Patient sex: M
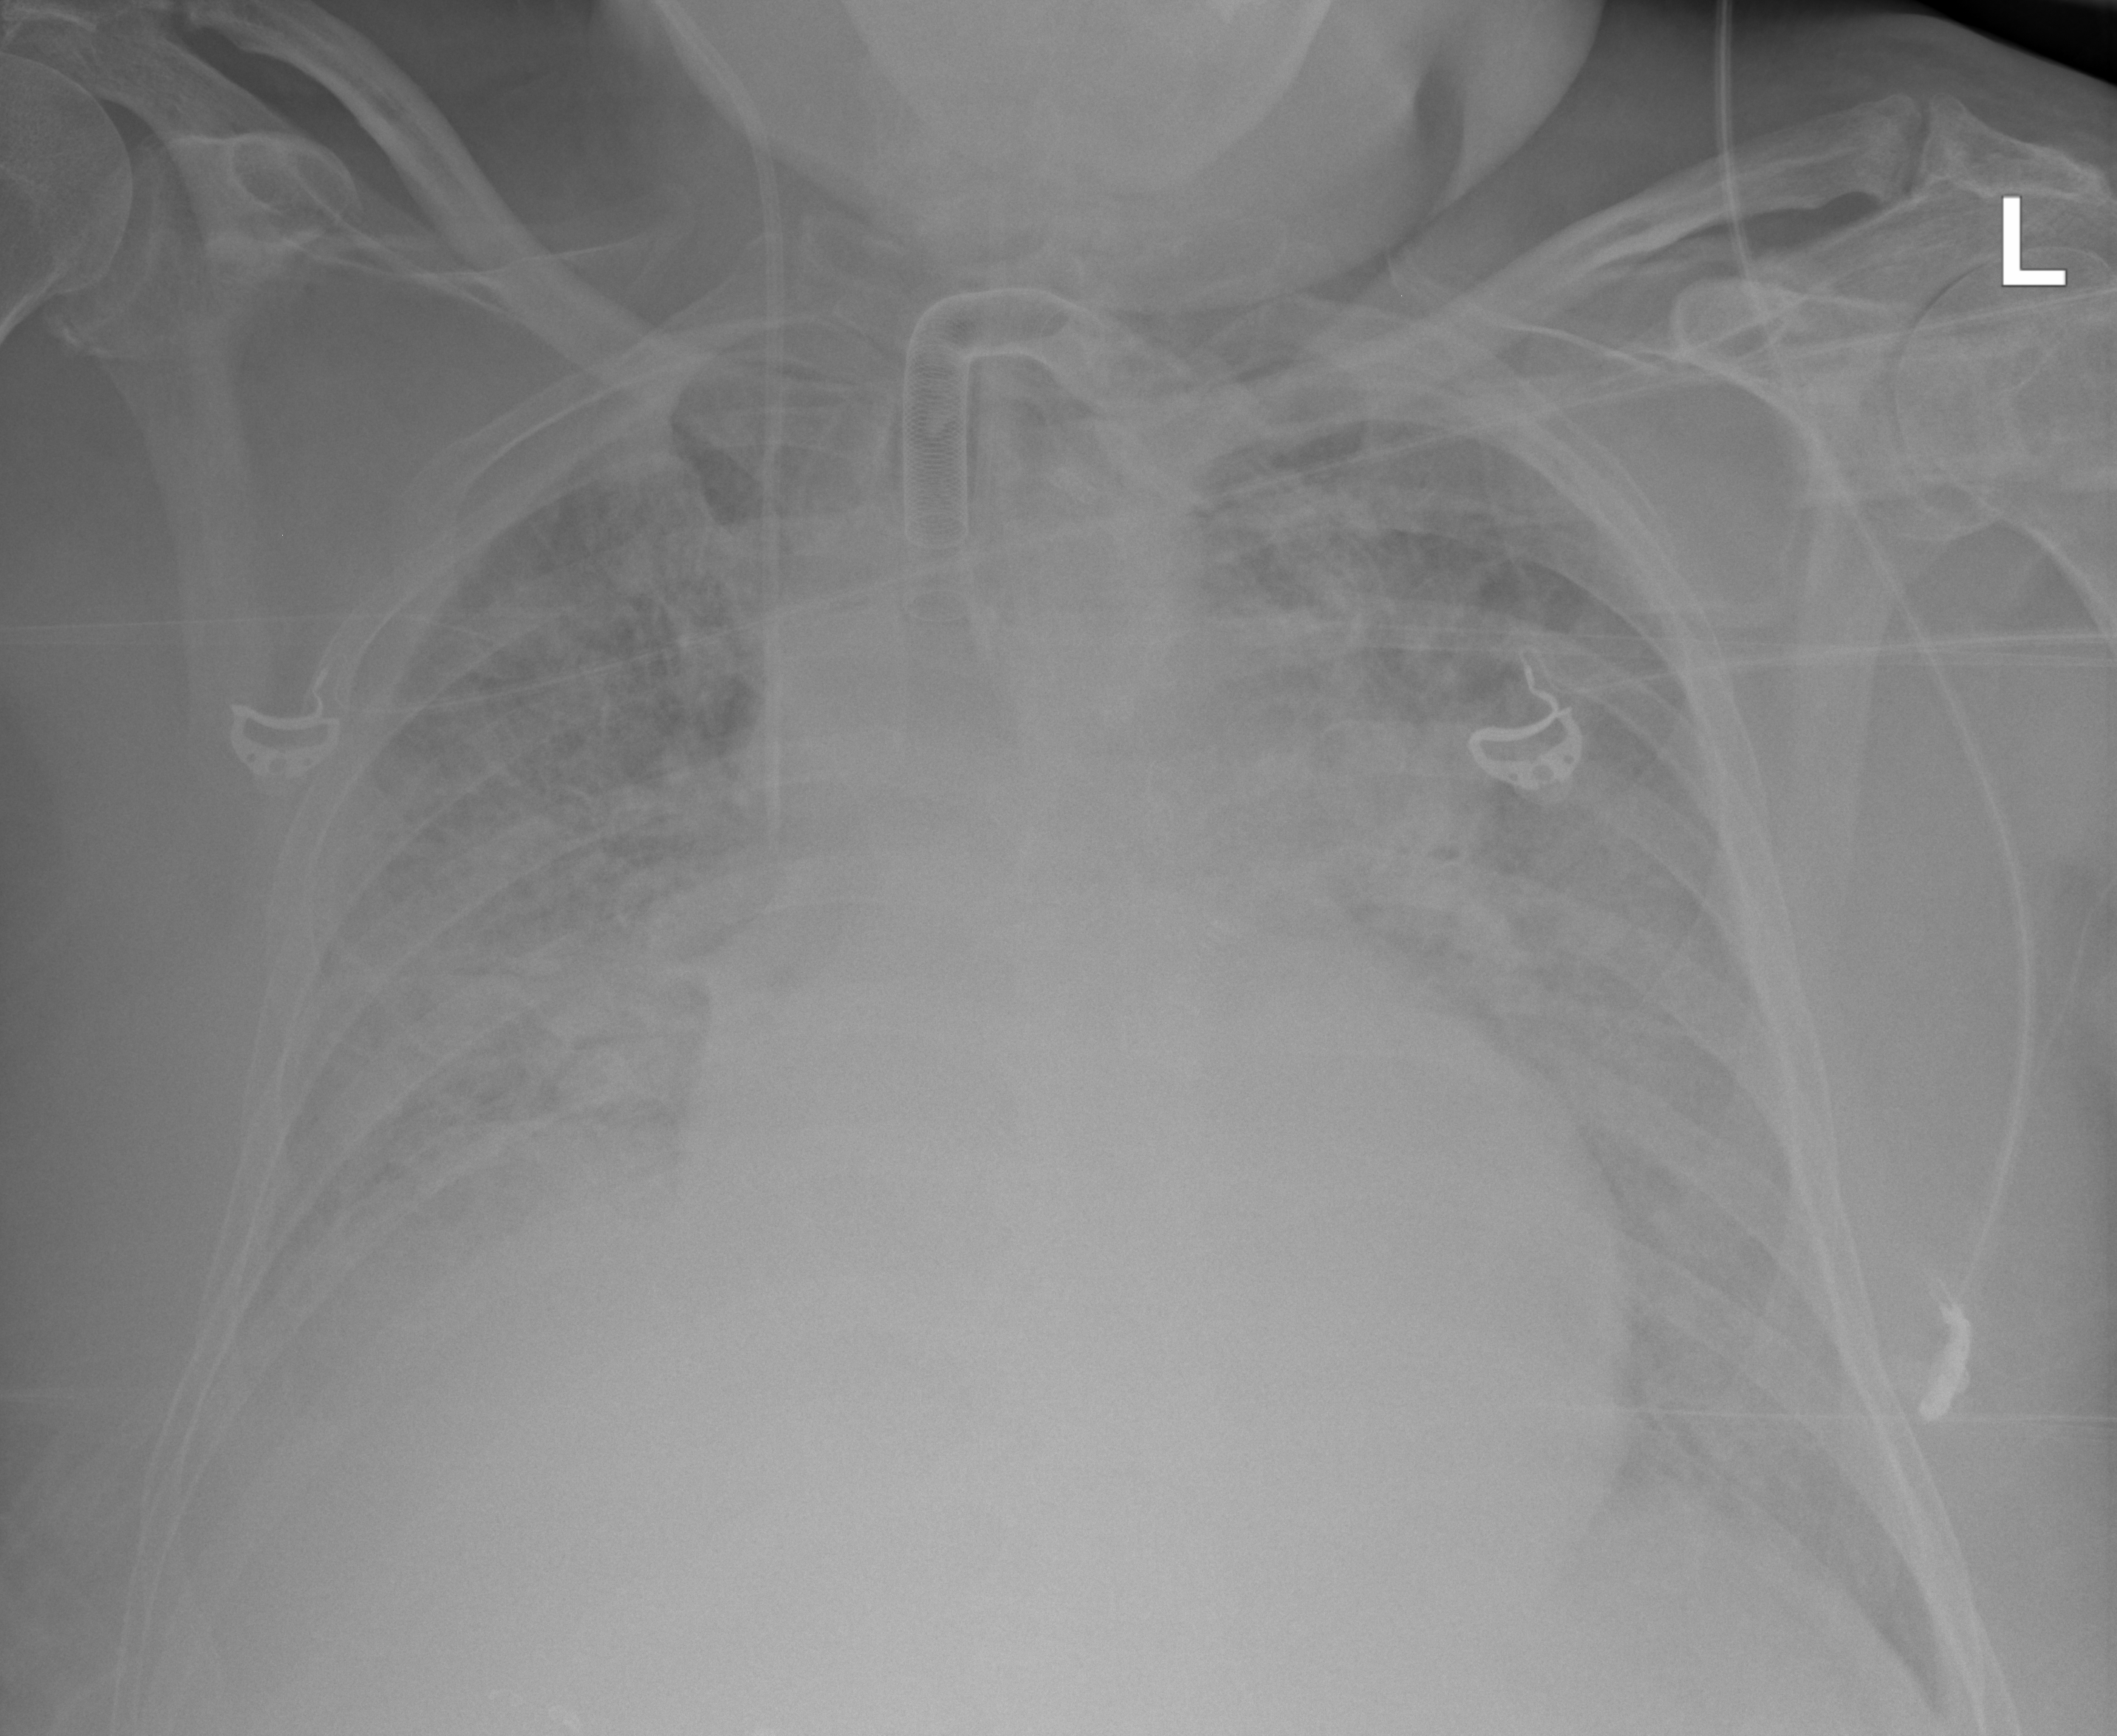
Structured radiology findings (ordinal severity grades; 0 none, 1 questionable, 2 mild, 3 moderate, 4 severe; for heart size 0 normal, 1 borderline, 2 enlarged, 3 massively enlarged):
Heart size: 2
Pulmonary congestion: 2
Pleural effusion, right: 2
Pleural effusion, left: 2
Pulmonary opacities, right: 4
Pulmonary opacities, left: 3
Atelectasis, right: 3
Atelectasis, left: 2